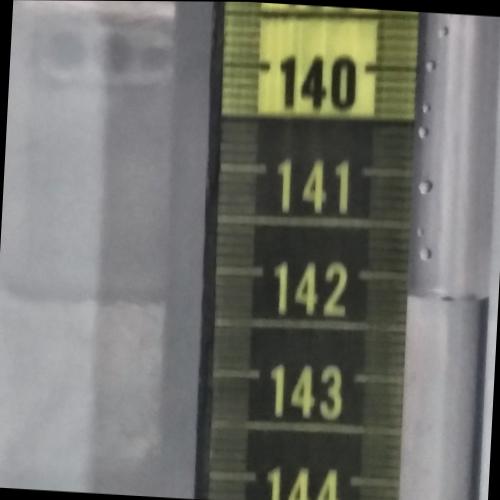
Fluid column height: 142.2 cm